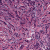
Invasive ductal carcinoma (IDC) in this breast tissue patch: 1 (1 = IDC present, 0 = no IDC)